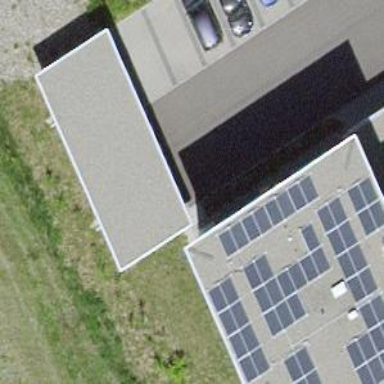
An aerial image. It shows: Carport building.